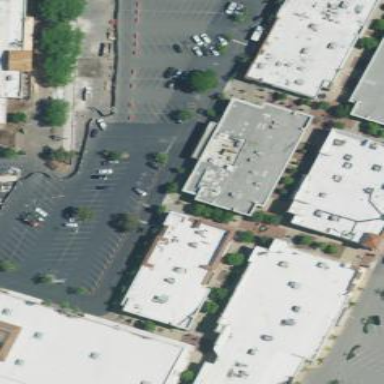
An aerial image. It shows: Mall building.